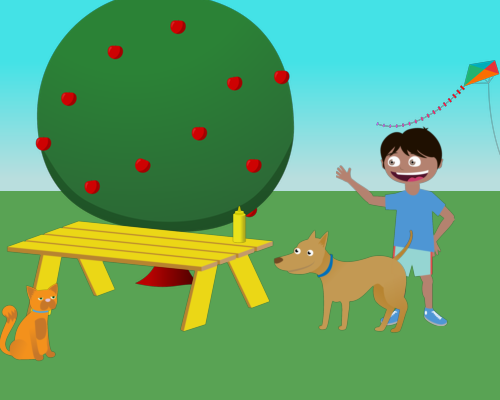
On the right, a large boy standing with one arm up, smiling, facing left. In front of him is a large dog facing left, overlapping the boy's left leg. To the left is a small apple tree. In front of the tree is a large table, very close to the dog’s nose. To the back left leg of the table is a large cat facing right. Above the boy, a small kite at the right. A bottle of mustard is on the right edge of the table.